Field crop: tomato
Growth stage: 1
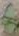
Species: solanum